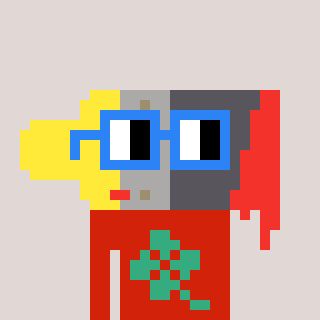
a pixel art character with square blue glasses, a paintbrush-shaped head and a red-colored body on a warm background